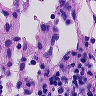
Metastatic tissue present: no